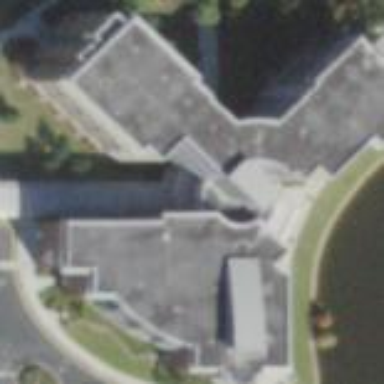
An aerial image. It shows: College building.